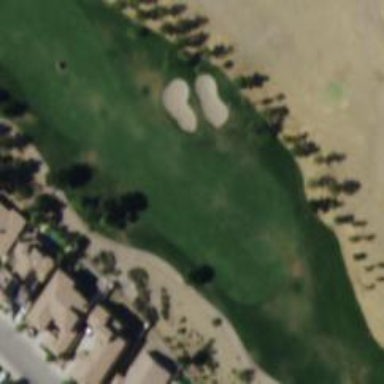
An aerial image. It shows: Golf hole.